Question: I am making a visualization using <URL> by Patrick Wied.
Instead of blending/blurring the colors, I would like the colors to look layered like so:

I've been trying to figure this out for 2 weeks now... If anyone could help me, I would be very thankful.
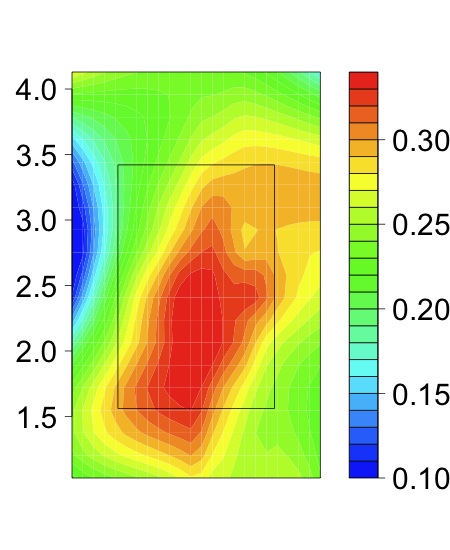
Answer: Two weeks?
'''
gradient: {
0 : '#00f',
0.2 : '#00f',
0.2001: '#0ff',
0.4 : '#0ff',
0.4001: '#0f0',
0.6 : '#0f0',
0.6001: '#ff0',
0.8 : '#ff0',
0.8001: '#f00',
1 : '#f00'
}
'''
I haven't tested this, but then again I have never used heatmap.js. I just looked at the docs for thirty seconds, and I figure this should work.